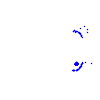
Particle: kaon